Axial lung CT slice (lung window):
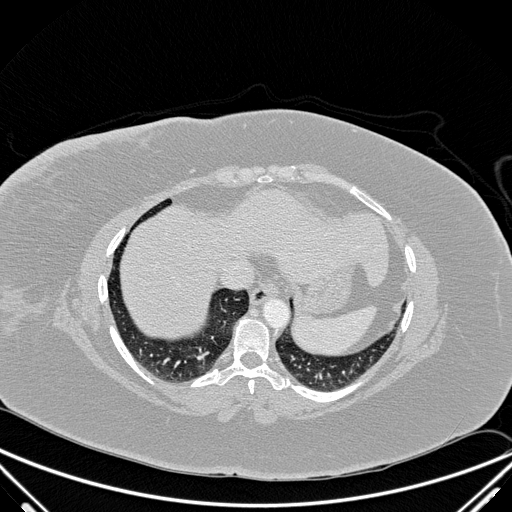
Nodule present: no